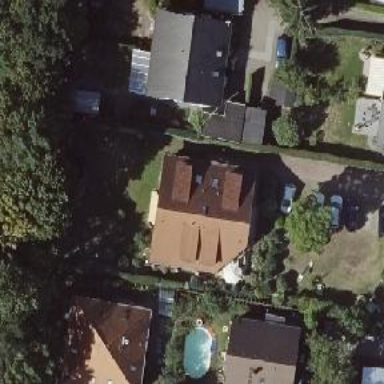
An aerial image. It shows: Detached building with gabled roof.